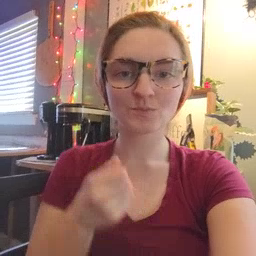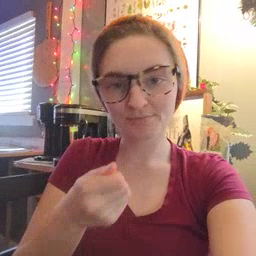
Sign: vacuum